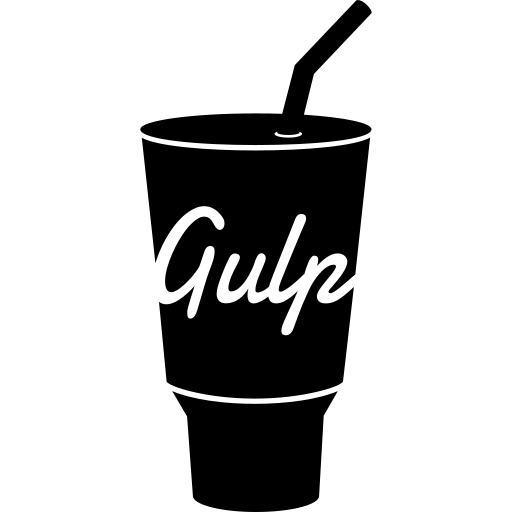
Tags: icon, FontAwesome, fa-icon, brand, gulp